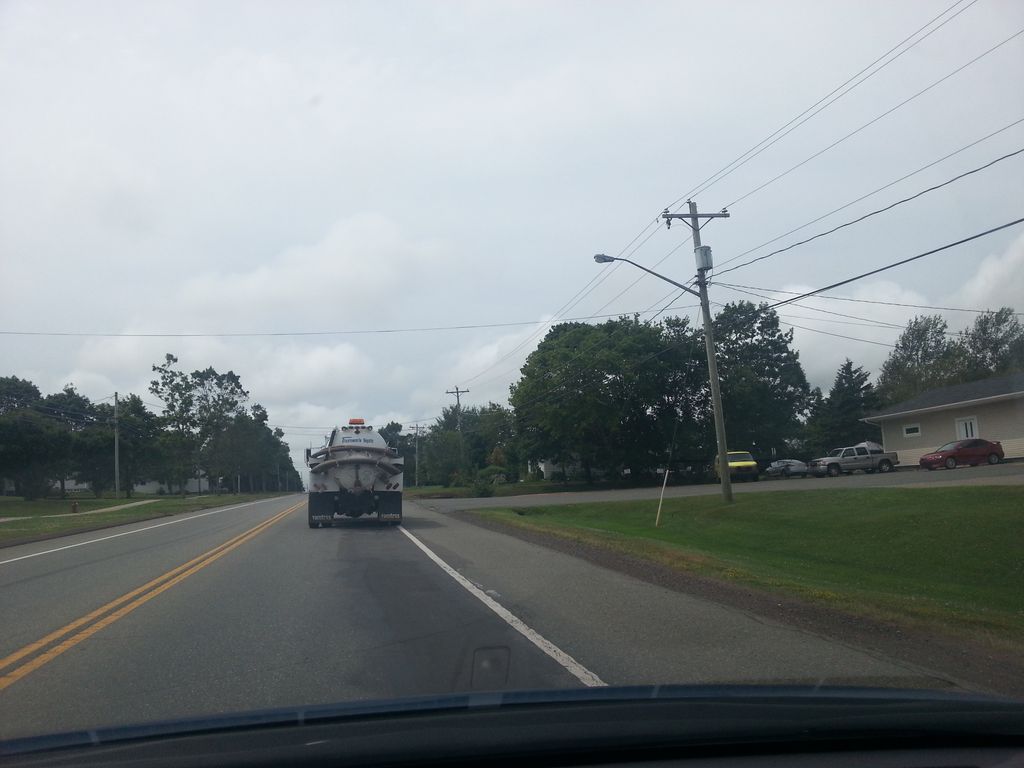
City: charlottetown